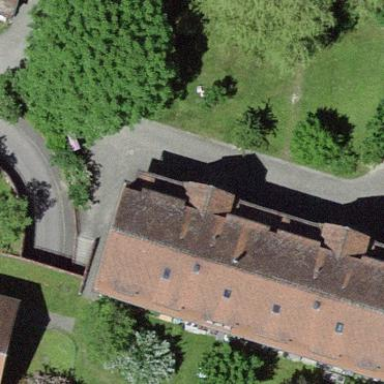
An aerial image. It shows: Building with gabled roof made of roof tiles.